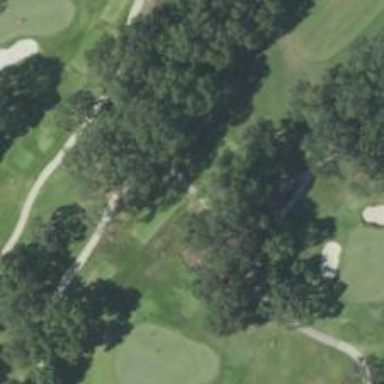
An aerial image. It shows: Path for golf carts.